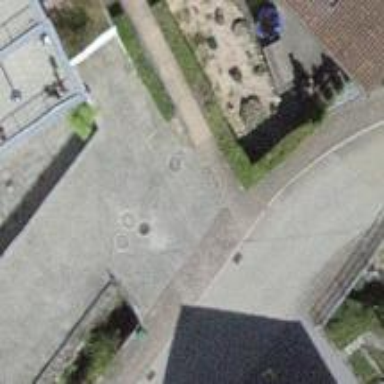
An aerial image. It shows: Set of steps on the road.